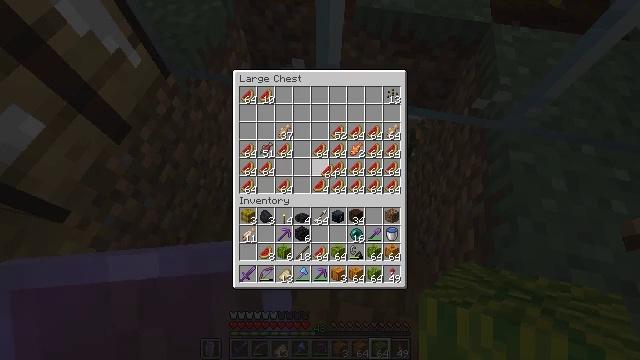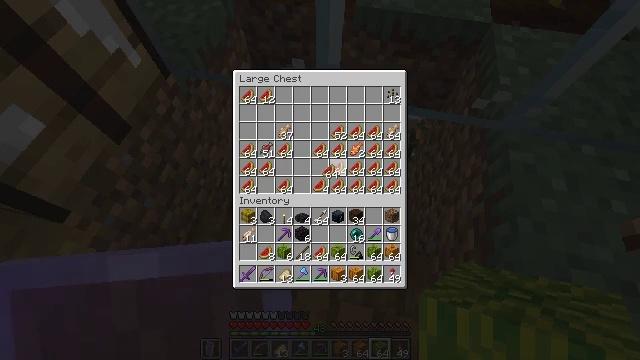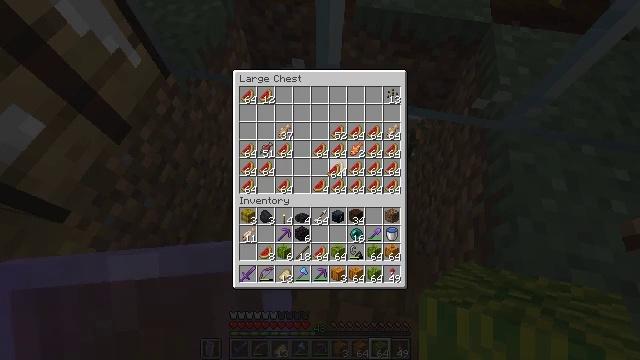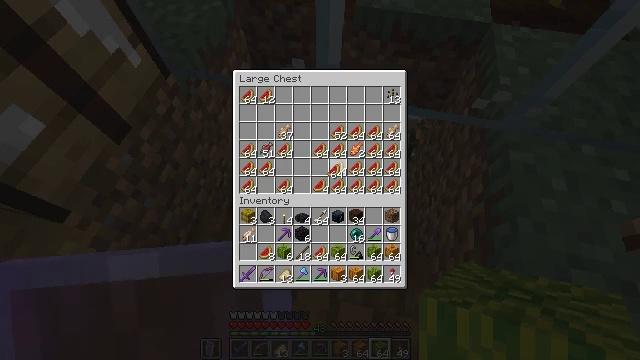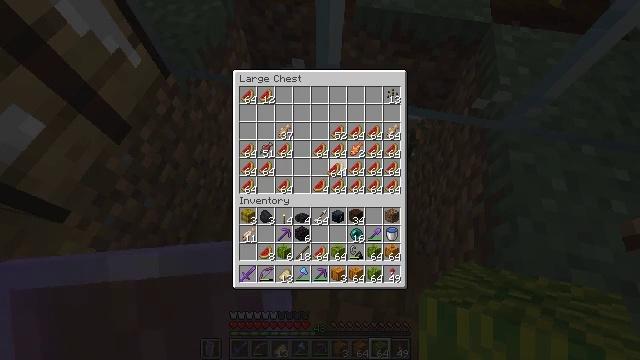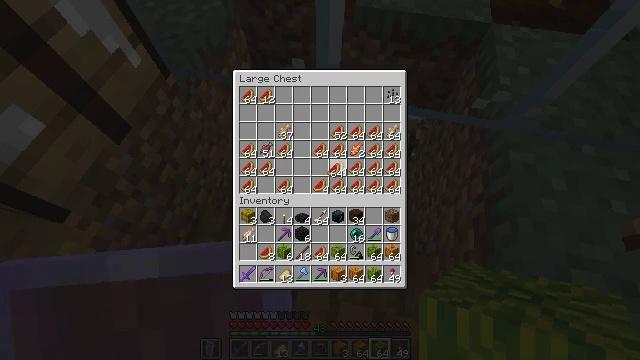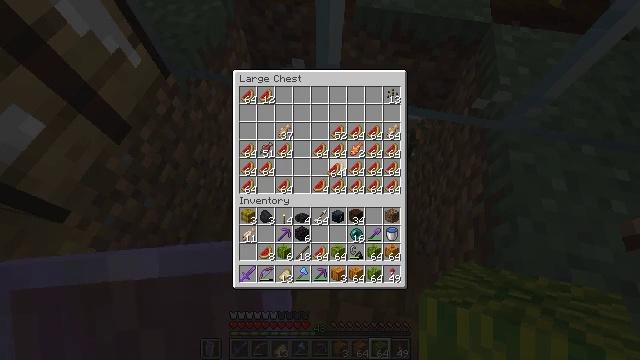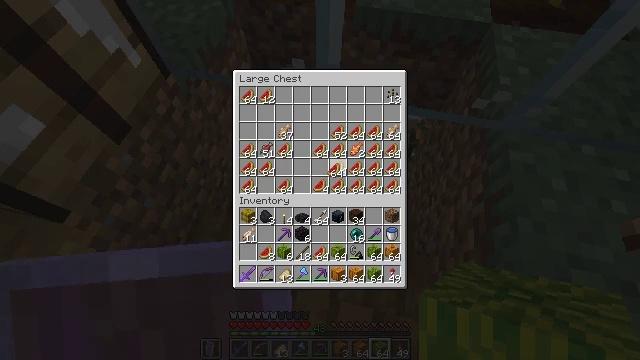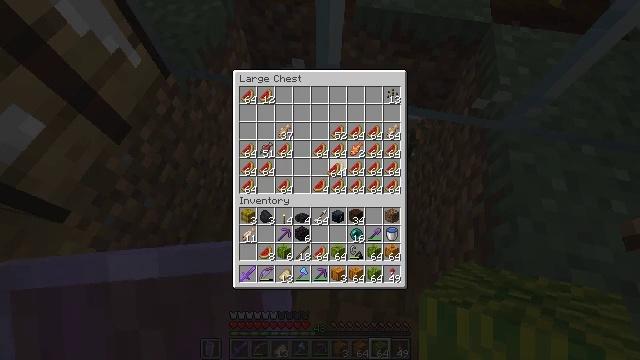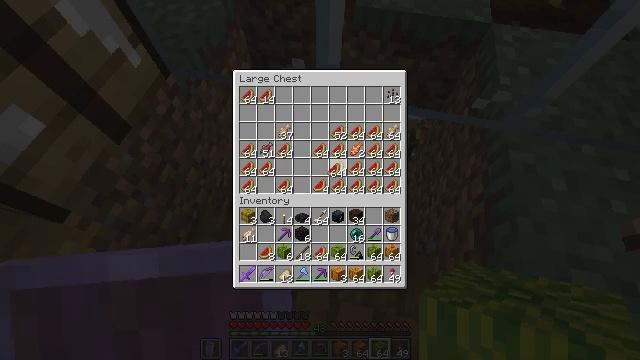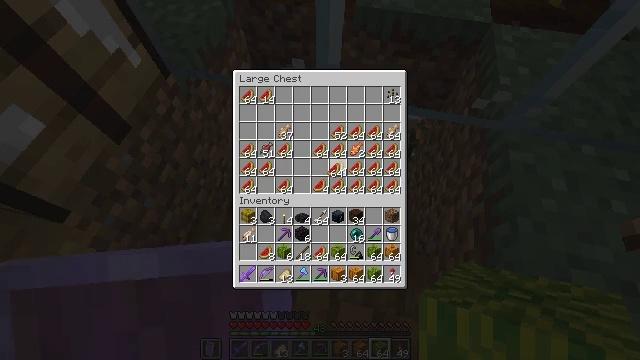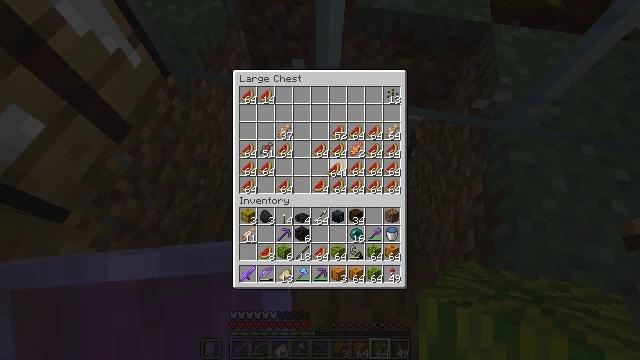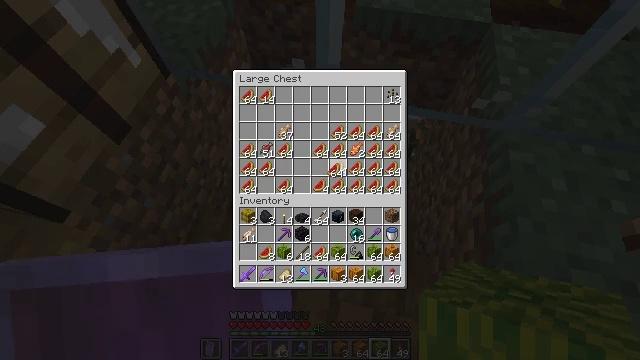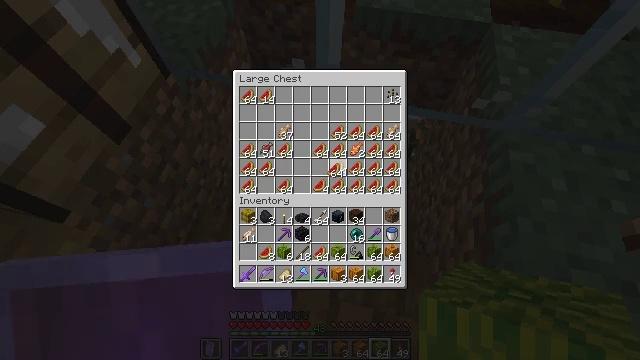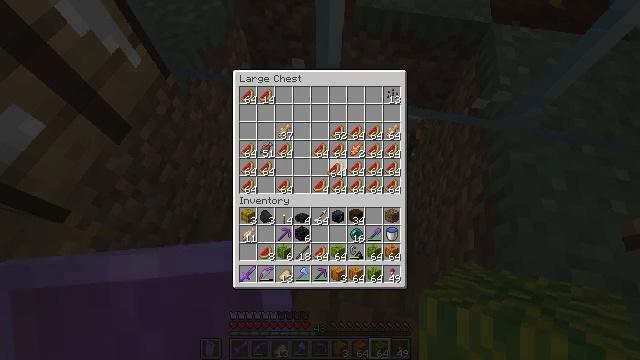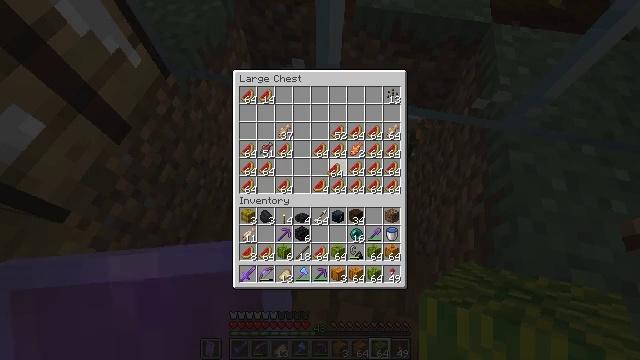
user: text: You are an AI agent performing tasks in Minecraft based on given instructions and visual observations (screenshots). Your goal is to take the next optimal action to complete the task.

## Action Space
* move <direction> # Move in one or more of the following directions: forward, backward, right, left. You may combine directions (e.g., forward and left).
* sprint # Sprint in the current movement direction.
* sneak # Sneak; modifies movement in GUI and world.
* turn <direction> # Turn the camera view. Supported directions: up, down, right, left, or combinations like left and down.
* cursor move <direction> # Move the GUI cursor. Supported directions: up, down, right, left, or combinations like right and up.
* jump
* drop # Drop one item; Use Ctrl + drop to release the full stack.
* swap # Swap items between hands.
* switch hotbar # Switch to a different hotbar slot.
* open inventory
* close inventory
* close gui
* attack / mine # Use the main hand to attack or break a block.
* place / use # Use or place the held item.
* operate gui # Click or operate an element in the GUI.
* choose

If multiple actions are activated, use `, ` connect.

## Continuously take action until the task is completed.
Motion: motion action
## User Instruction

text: Interact with the crafting table to obtain the melon.
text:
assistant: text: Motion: sneak
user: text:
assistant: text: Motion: sneak
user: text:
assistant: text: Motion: sneak
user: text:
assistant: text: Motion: sneak
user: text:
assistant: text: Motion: sneak, attack / mine
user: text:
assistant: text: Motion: sneak, attack / mine
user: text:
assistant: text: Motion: sneak, attack / mine
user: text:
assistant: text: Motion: sneak, attack / mine
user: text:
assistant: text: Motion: sneak, attack / mine
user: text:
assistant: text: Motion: sneak, attack / mine
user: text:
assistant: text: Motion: sneak, attack / mine
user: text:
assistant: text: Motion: sneak, attack / mine
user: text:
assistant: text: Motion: sneak, attack / mine
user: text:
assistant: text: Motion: sneak, attack / mine
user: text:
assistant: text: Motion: sneak
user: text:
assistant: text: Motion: sneak
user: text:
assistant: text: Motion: sneak
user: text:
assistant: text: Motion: sneak
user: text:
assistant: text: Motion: sneak, turn right
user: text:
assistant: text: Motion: sneak, turn right
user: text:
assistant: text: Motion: sneak
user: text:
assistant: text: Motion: sneak
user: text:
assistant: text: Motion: sneak
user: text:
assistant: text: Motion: sneak
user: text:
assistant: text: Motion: sneak
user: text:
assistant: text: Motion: sneak
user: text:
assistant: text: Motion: sneak
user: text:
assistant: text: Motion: sneak
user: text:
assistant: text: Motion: sneak
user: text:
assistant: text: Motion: sneak, attack / mine